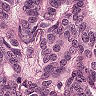
Metastatic tissue present: yes